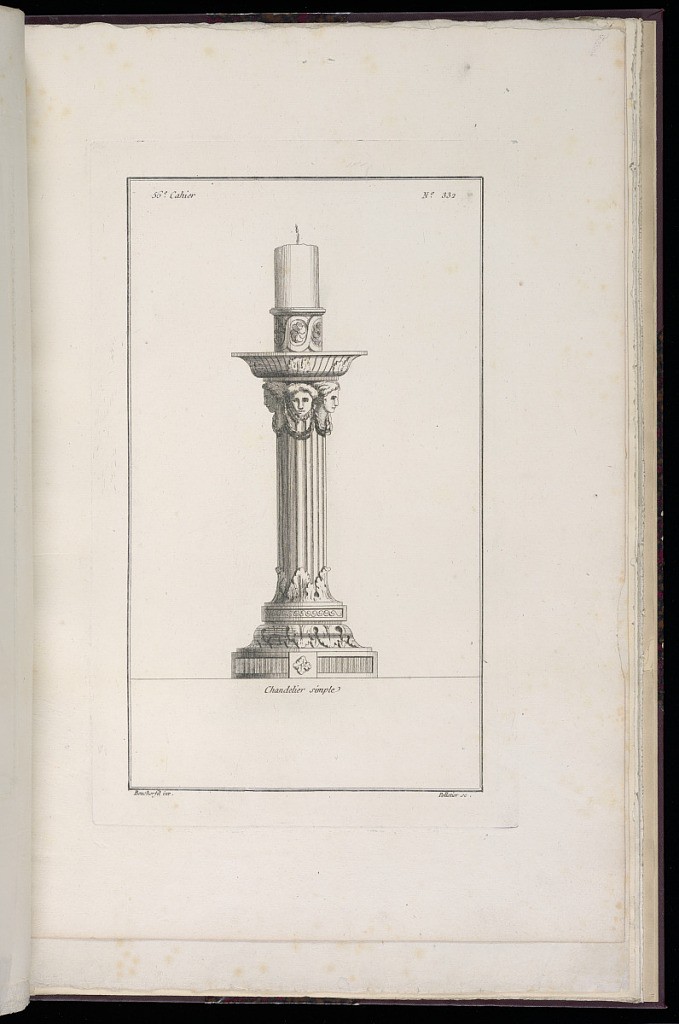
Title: Chandelier simple
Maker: Juste-François Boucher, French, 1736 – 1782
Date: ca. 1775
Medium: Engraving on off white laid paper
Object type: Print
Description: Design for a candelstick decorated with fluting, mascarons, garlands, rosettes, acanthus leaf, wave pattern, and guilloche with rosettes. The plate is signed.